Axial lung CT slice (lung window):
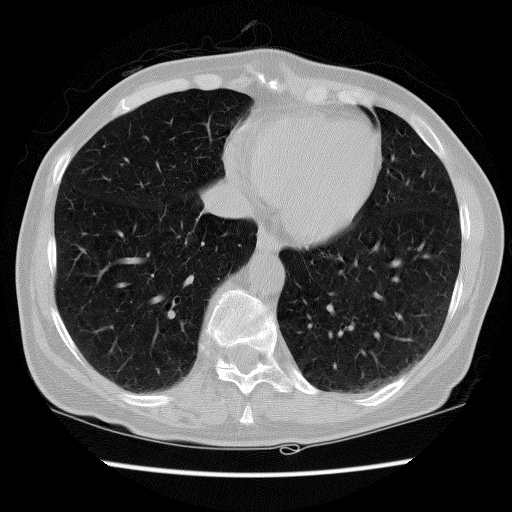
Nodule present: no